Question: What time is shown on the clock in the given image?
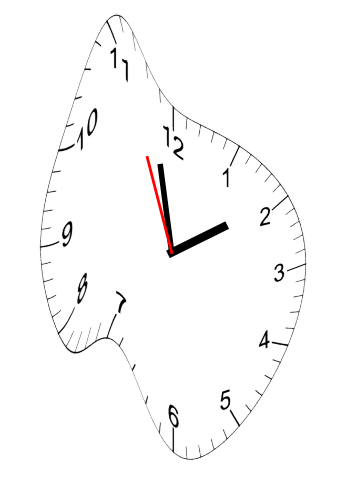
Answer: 01:57:56